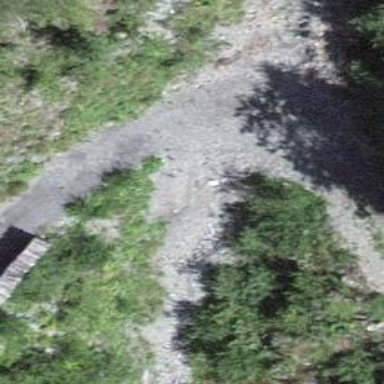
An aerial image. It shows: Culvert tunnel.